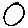
Label: circle